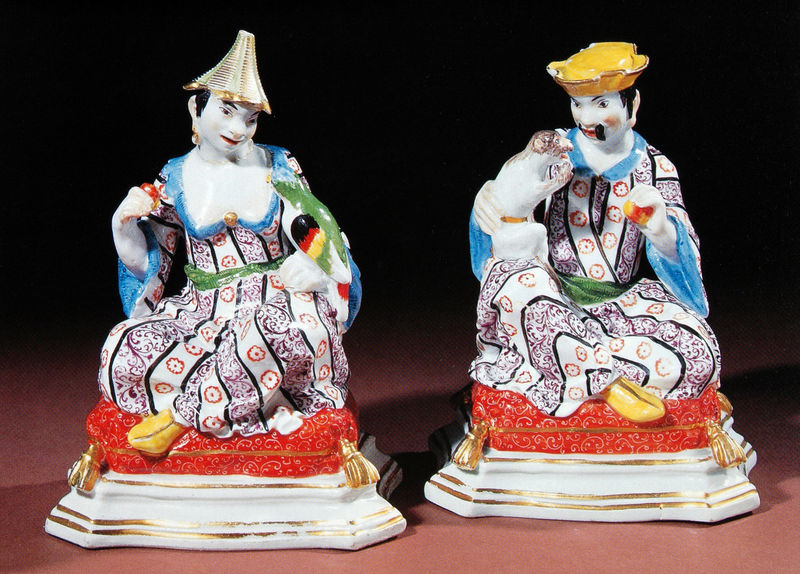
Titel: Chinesin mit Papagei und Chinese mit Affe
Künstler: Johann Friedrich Eberlein
Institution: (Privatsammlung)
Schlagwörter: blau, hand, mann, schatten, umhang, vogel, weiß, gelb, grün, sitzen, ausschnitt, blumen, brust, bunt, frau, haar, hut, hüte, kleid, licht, mund, orange, schmuck, schwarz, türkis, gürtel, obst, rot, ball, muster, bart, gesichter, kappe, mütze, arme, augen, gesicht, kleidung, sockel, ärmel, figur, futter, gewand, gold, haare, sessel, sitzend, stoff, gewänder, paar, vater, dekolletee, lippen, rosa, kreis, affe, frucht, früchte, keramik, skulptur, deutschland, hellblau, apfel, lächeln, äpfel, japan, wangen, schuhe, farbe, lila, violett, figuren, staffage, kaiser, kissen, polster, realistisch, ornamente, verzierung, gestreift, streifen, posament, plastik, podest, dekolleté, exotik, exotisch, bemalt, foto, fotografie, porzellan, vergoldet, orient, füttern, haustier, asien, kreise, asiatisch, schuh, chinesisch, china, pölster, nippes, skulpturen, farbfoto, geflochten, troddel, bleich, bommel, hausrock, kitsch, ara, papagei, meißen, objekt, sohn, objekte, quasten, schneidersitz, äffchen, ratte, chinese, fernost, fotograife, chinesen, chinoiserien, deutschlandfarben, papgei, schoßtier, staffiert, wieß, zwei figuren, tunte, bun, homosexuell, bustelli, fayancen, tiernage